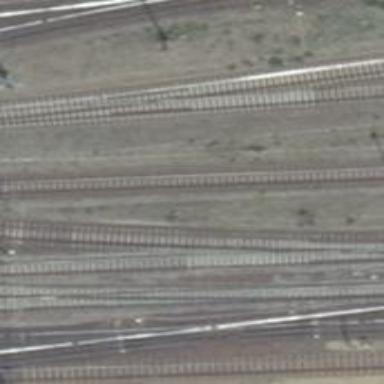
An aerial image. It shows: Railway track with contact line for electrification.